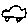
Label: car